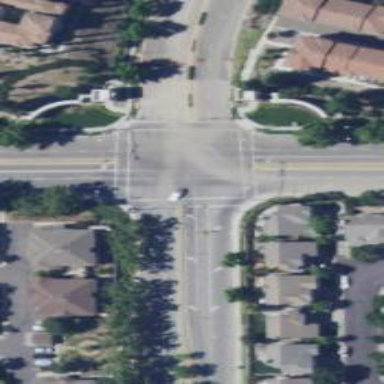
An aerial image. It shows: Marked footway crossing with solid stop line.